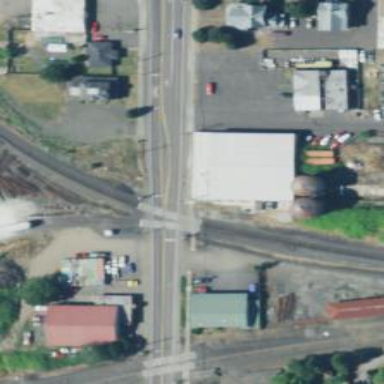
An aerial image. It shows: Railway crossing.